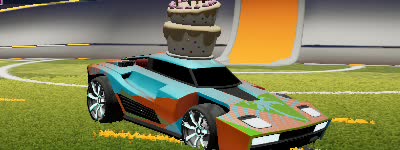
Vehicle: breakout